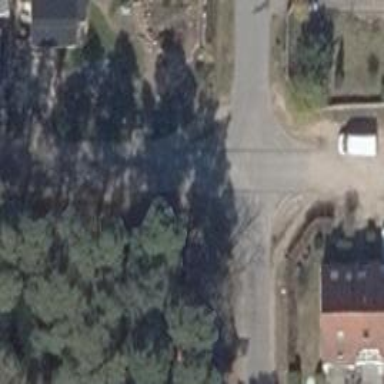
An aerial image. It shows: Residential road with asphalt surface.